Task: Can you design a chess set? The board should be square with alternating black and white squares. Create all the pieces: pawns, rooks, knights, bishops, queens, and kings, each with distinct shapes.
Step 965:
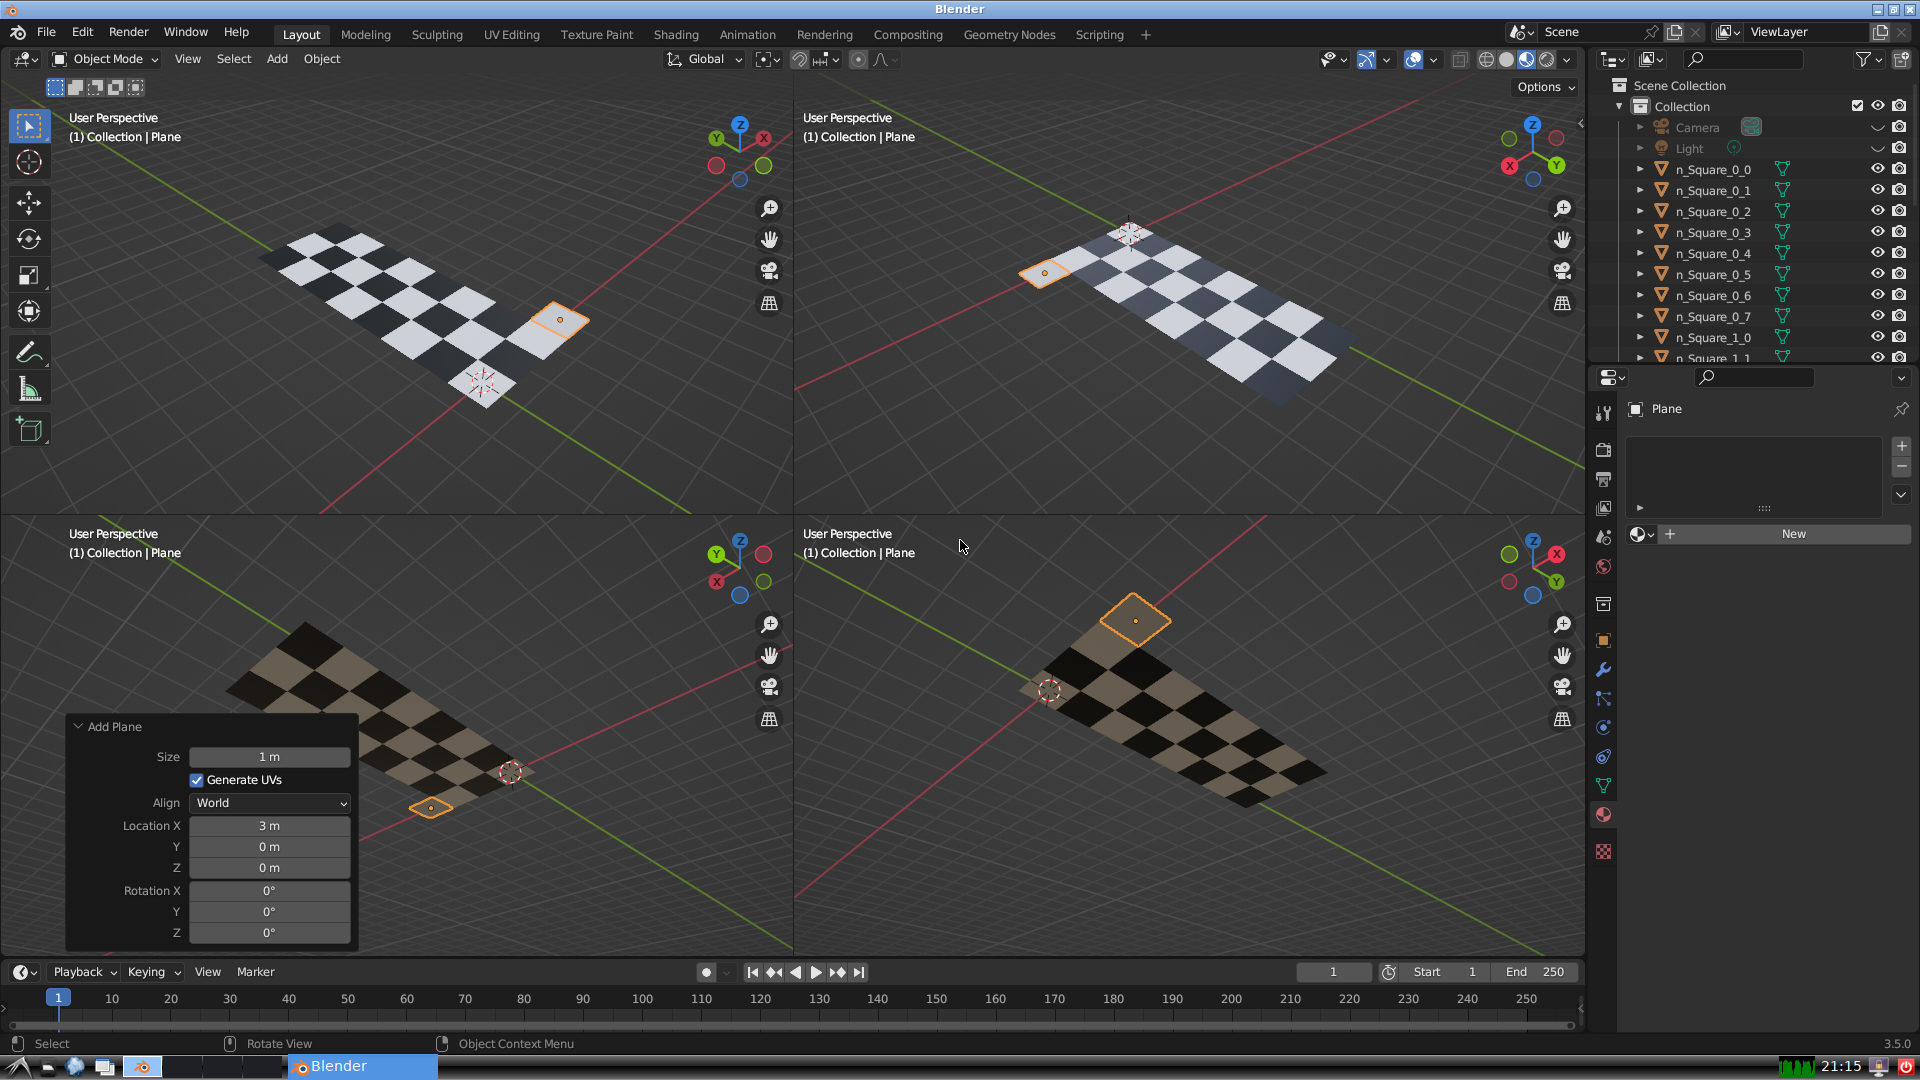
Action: {"key_press": ['Ctrl, Home']}